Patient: sex M, age 30
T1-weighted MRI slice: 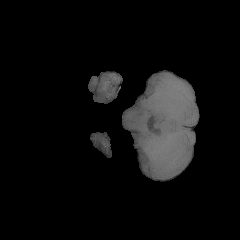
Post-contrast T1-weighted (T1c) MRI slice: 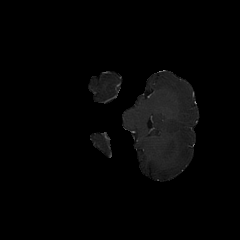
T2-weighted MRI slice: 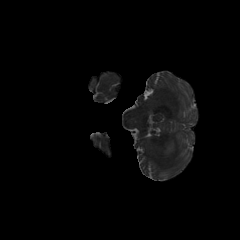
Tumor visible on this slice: no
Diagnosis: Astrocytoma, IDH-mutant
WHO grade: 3